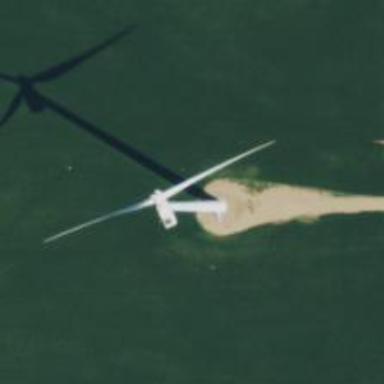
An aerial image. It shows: Wind generator powered by horizontal-axis wind turbine.